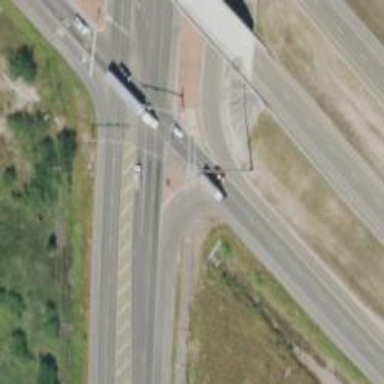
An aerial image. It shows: Frontage road connected to motorway link.